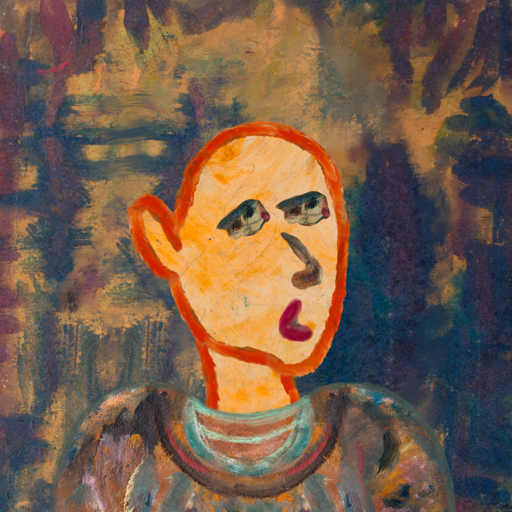
Background: InTheSun, Head And Neck Side: Experience, Face Side: Pipe, Bust: Boggyland, Hair Side: Blank, Head Accessory: Blank, Second Necklace: Blank, Necklace: Blank, Baby: Blank